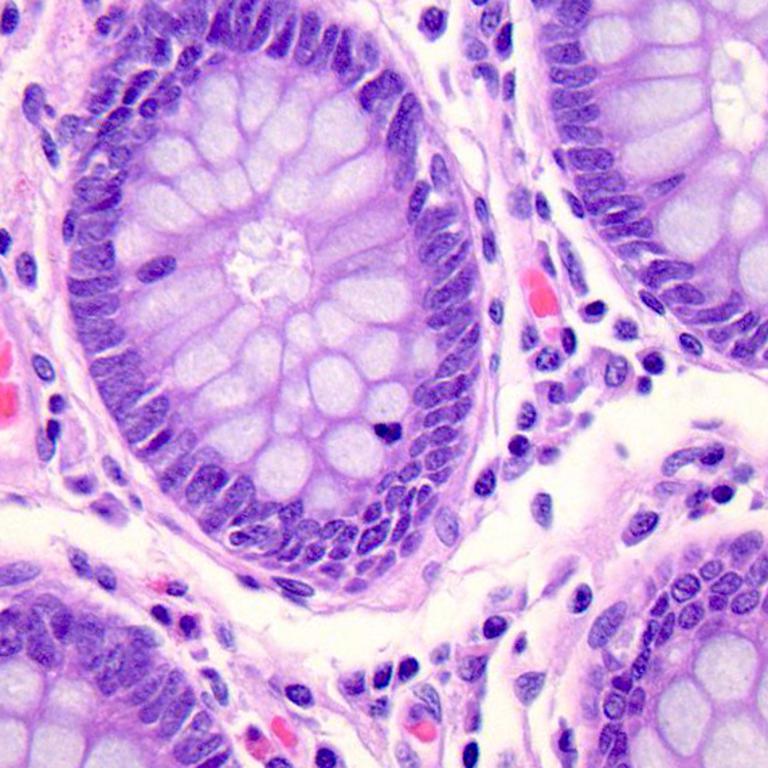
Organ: colon
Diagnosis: benign